Question: I am trying to create an error message page to display exception when exception occurs, and there is a return button on error message page to return the previous page where the exception caused.
here is the code used to redirect the error page.
'''
protected void btnAssign_Click(object sender, EventArgs e)
{
try
{
SqlDataSource3.Insert();
}
catch (Exception ex)
{
Session["Exception"] = ex;
Response.Redirect("~/ErrorMessage.aspx", false);
}
}
'''
here is the code for my global.asax file
'''
void Application_Error(object sender, EventArgs e)
{
// Code that runs when an unhandled error occurs
Exception ex = Server.GetLastError().InnerException;
Session["Exception"] = ex;
Response.Redirect("~/ErrorMessage.aspx");
}
'''
here is the code for errorMessage page.
'''
protected void Page_Load(object sender, EventArgs e)
{
if (!IsPostBack)
{
Exception ex = (Exception)Session["Exception"];
Session.Remove("Exception");
Literal1.Text = "<p style='color:blue'><b>An unrecoverable error has occurred:</b></p><br /><p style='color:red'>" + ex.Message + "</p>";
}
}
protected void btnReturn_Click(object sender, EventArgs e)
{
Response.Redirect("~/IncidentAssignment.aspx");
}
'''
When I click the assign button, it opens the errorMessage page and display the exception, but when I click return button, the program crashed and pointed to global.asax file and says Session state is not available in this context, as shown in blew.

I don't get it why is the session["exception"] Null. it will be much appreciated if anyone answered my question. Thanks.
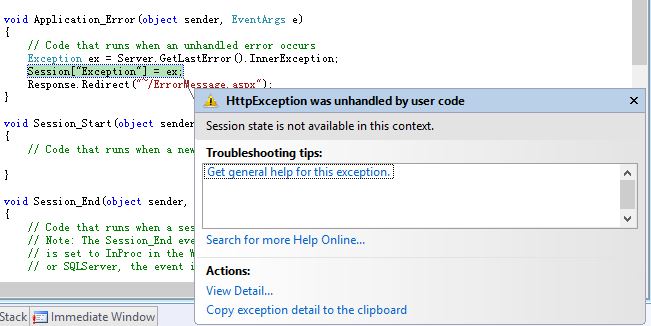
Answer: Instead of using the line of code that is located inside of your :
'''
protected void btnReturn_Click(object sender, EventArgs e)
{
Response.Redirect("~/IncidentAssignment.aspx");
}
'''
Get rid of that completely, and in your HTML code of your button, add this line of code:
'''
PostBackUrl="insert your path here"
'''
Therefore, it should lead you back to the page you started.